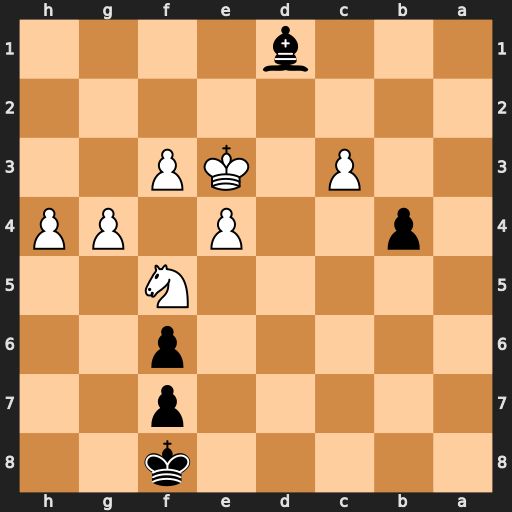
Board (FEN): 5k2/5p2/5p2/5N2/1p2P1PP/2P1KP2/8/3b4
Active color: b
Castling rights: -
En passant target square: -
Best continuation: b3 Kd2 b2 Kxd1 b1=Q+